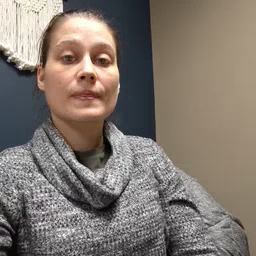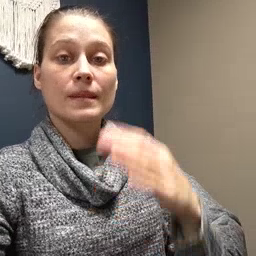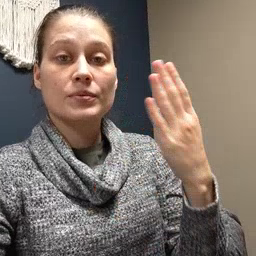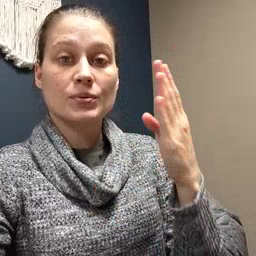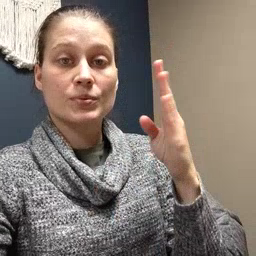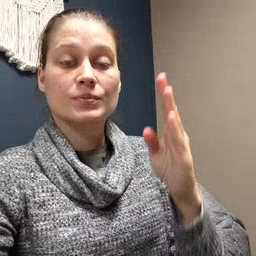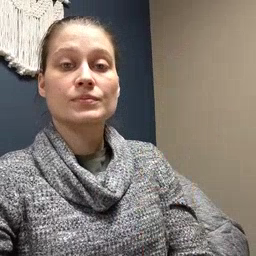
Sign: blue